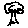
Label: tree